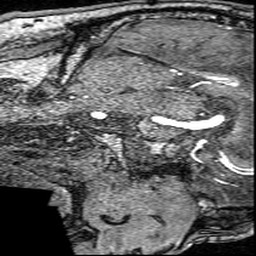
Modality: angio
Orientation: sagittal
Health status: ill
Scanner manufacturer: siemens
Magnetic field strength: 3 T
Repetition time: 0.022 s
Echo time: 0.00395 s